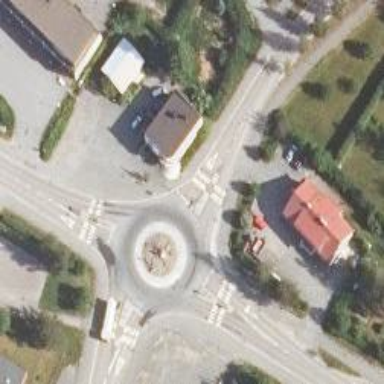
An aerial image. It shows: Secondary road with asphalt surface leading to roundabout junction.